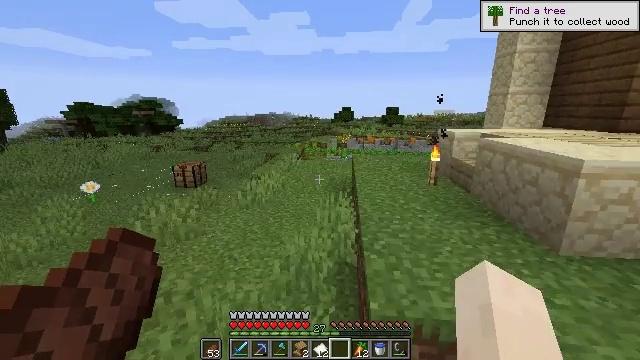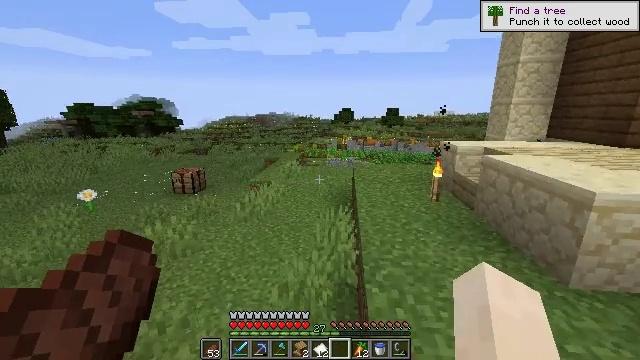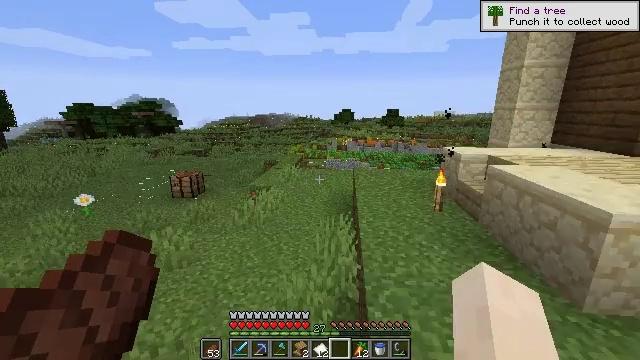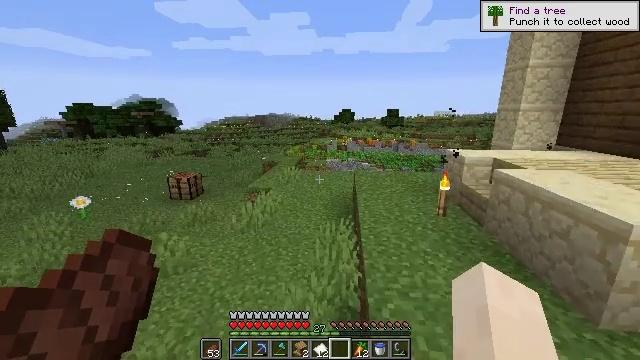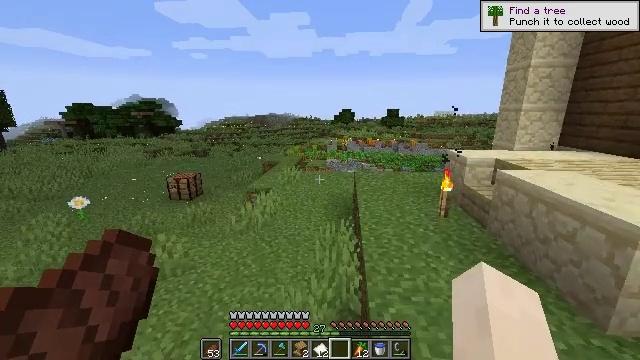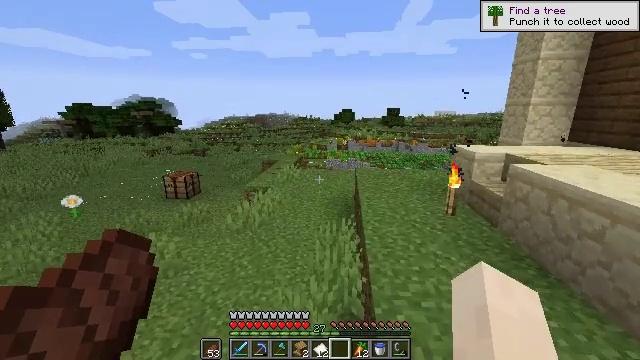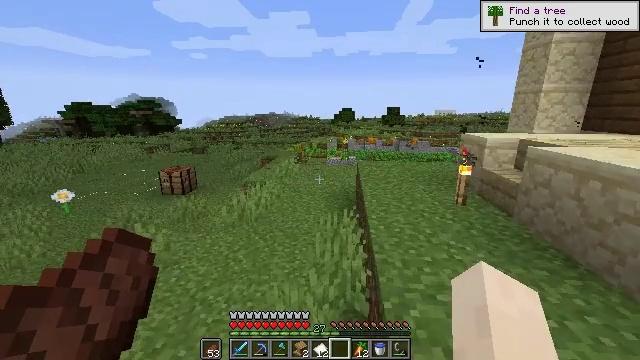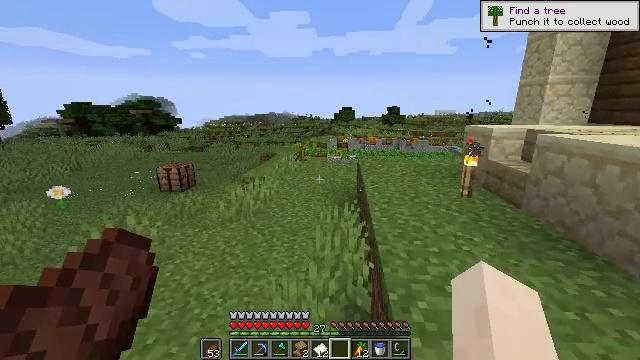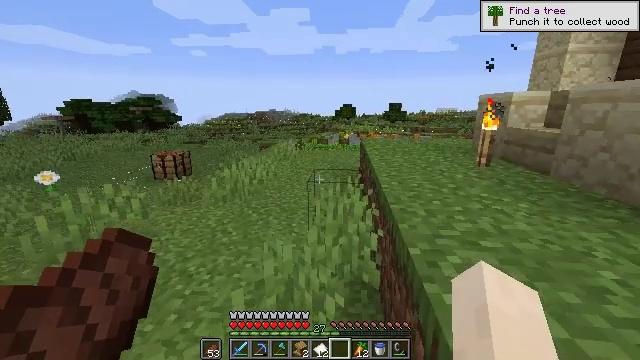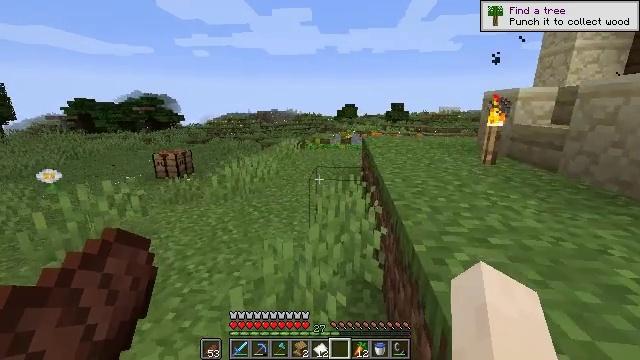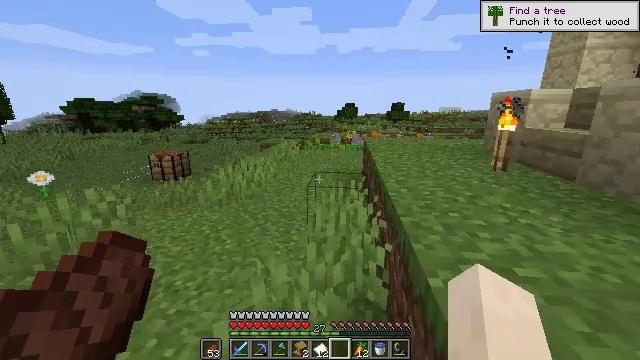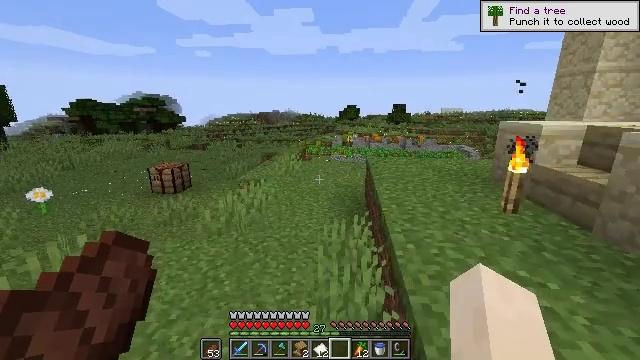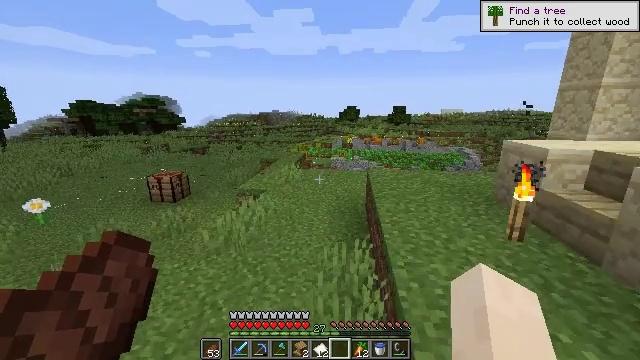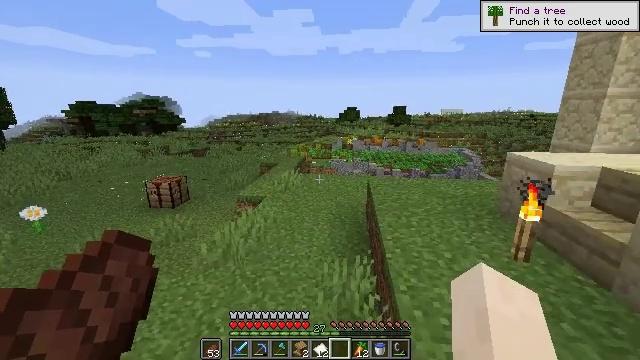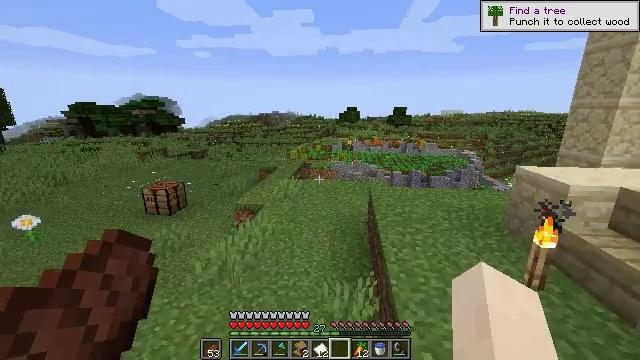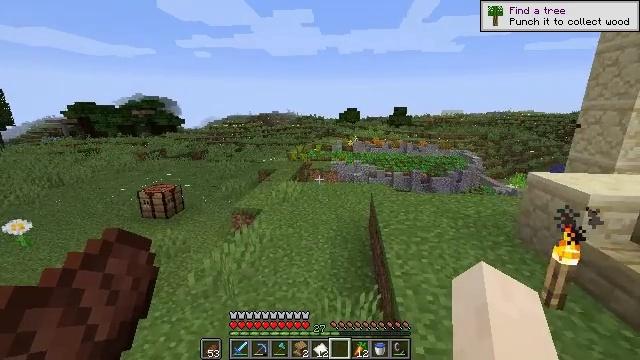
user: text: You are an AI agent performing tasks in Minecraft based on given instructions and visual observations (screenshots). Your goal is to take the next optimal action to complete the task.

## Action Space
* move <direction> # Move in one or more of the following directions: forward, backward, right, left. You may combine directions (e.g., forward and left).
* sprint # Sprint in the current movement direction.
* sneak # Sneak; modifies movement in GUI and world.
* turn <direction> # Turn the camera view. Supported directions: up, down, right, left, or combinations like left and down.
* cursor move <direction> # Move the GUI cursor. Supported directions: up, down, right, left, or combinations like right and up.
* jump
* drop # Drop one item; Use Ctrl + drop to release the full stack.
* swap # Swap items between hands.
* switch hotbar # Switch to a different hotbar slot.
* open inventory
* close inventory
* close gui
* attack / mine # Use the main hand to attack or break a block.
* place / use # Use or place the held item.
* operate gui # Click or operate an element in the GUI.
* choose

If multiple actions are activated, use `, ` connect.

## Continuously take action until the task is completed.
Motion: motion action
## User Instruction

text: Attack the melon to collect it.
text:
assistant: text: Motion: move forward, jump
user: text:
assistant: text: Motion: move forward, jump
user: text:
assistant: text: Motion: move forward, jump
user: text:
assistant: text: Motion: move forward, jump
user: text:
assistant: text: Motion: move forward, jump
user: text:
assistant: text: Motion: move forward, jump
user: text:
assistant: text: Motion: move forward, jump
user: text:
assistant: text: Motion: move forward, jump
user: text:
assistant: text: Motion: move forward, jump
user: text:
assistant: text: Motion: move forward, jump
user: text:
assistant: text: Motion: move forward, jump
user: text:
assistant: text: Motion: move forward, jump
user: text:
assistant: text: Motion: move forward, jump
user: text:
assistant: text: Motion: move forward, jump
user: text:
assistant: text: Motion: move forward, jump
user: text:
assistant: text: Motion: move forward, jump
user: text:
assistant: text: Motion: move forward, jump
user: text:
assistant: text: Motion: move forward, jump
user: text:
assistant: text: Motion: move forward, jump
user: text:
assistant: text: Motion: move forward, jump
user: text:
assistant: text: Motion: move forward, jump
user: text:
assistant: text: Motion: move forward, jump
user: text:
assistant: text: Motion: move forward, jump
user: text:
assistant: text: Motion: move forward, jump
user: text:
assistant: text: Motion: move forward, jump
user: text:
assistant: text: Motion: move forward, jump
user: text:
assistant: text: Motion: move forward, jump
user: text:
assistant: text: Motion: move forward, turn right and up
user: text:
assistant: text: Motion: move forward, turn right and up
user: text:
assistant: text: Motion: move forward and move left, turn right